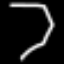
Label: octagon